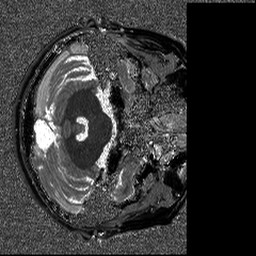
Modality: T1map
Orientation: axial
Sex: female